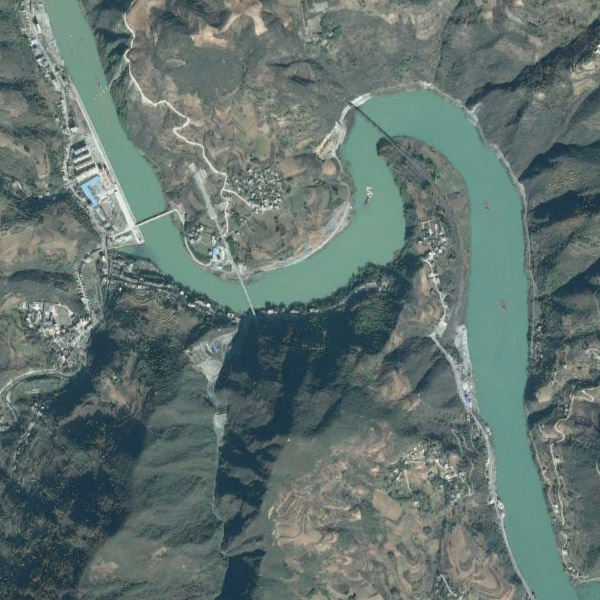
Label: River